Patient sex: F
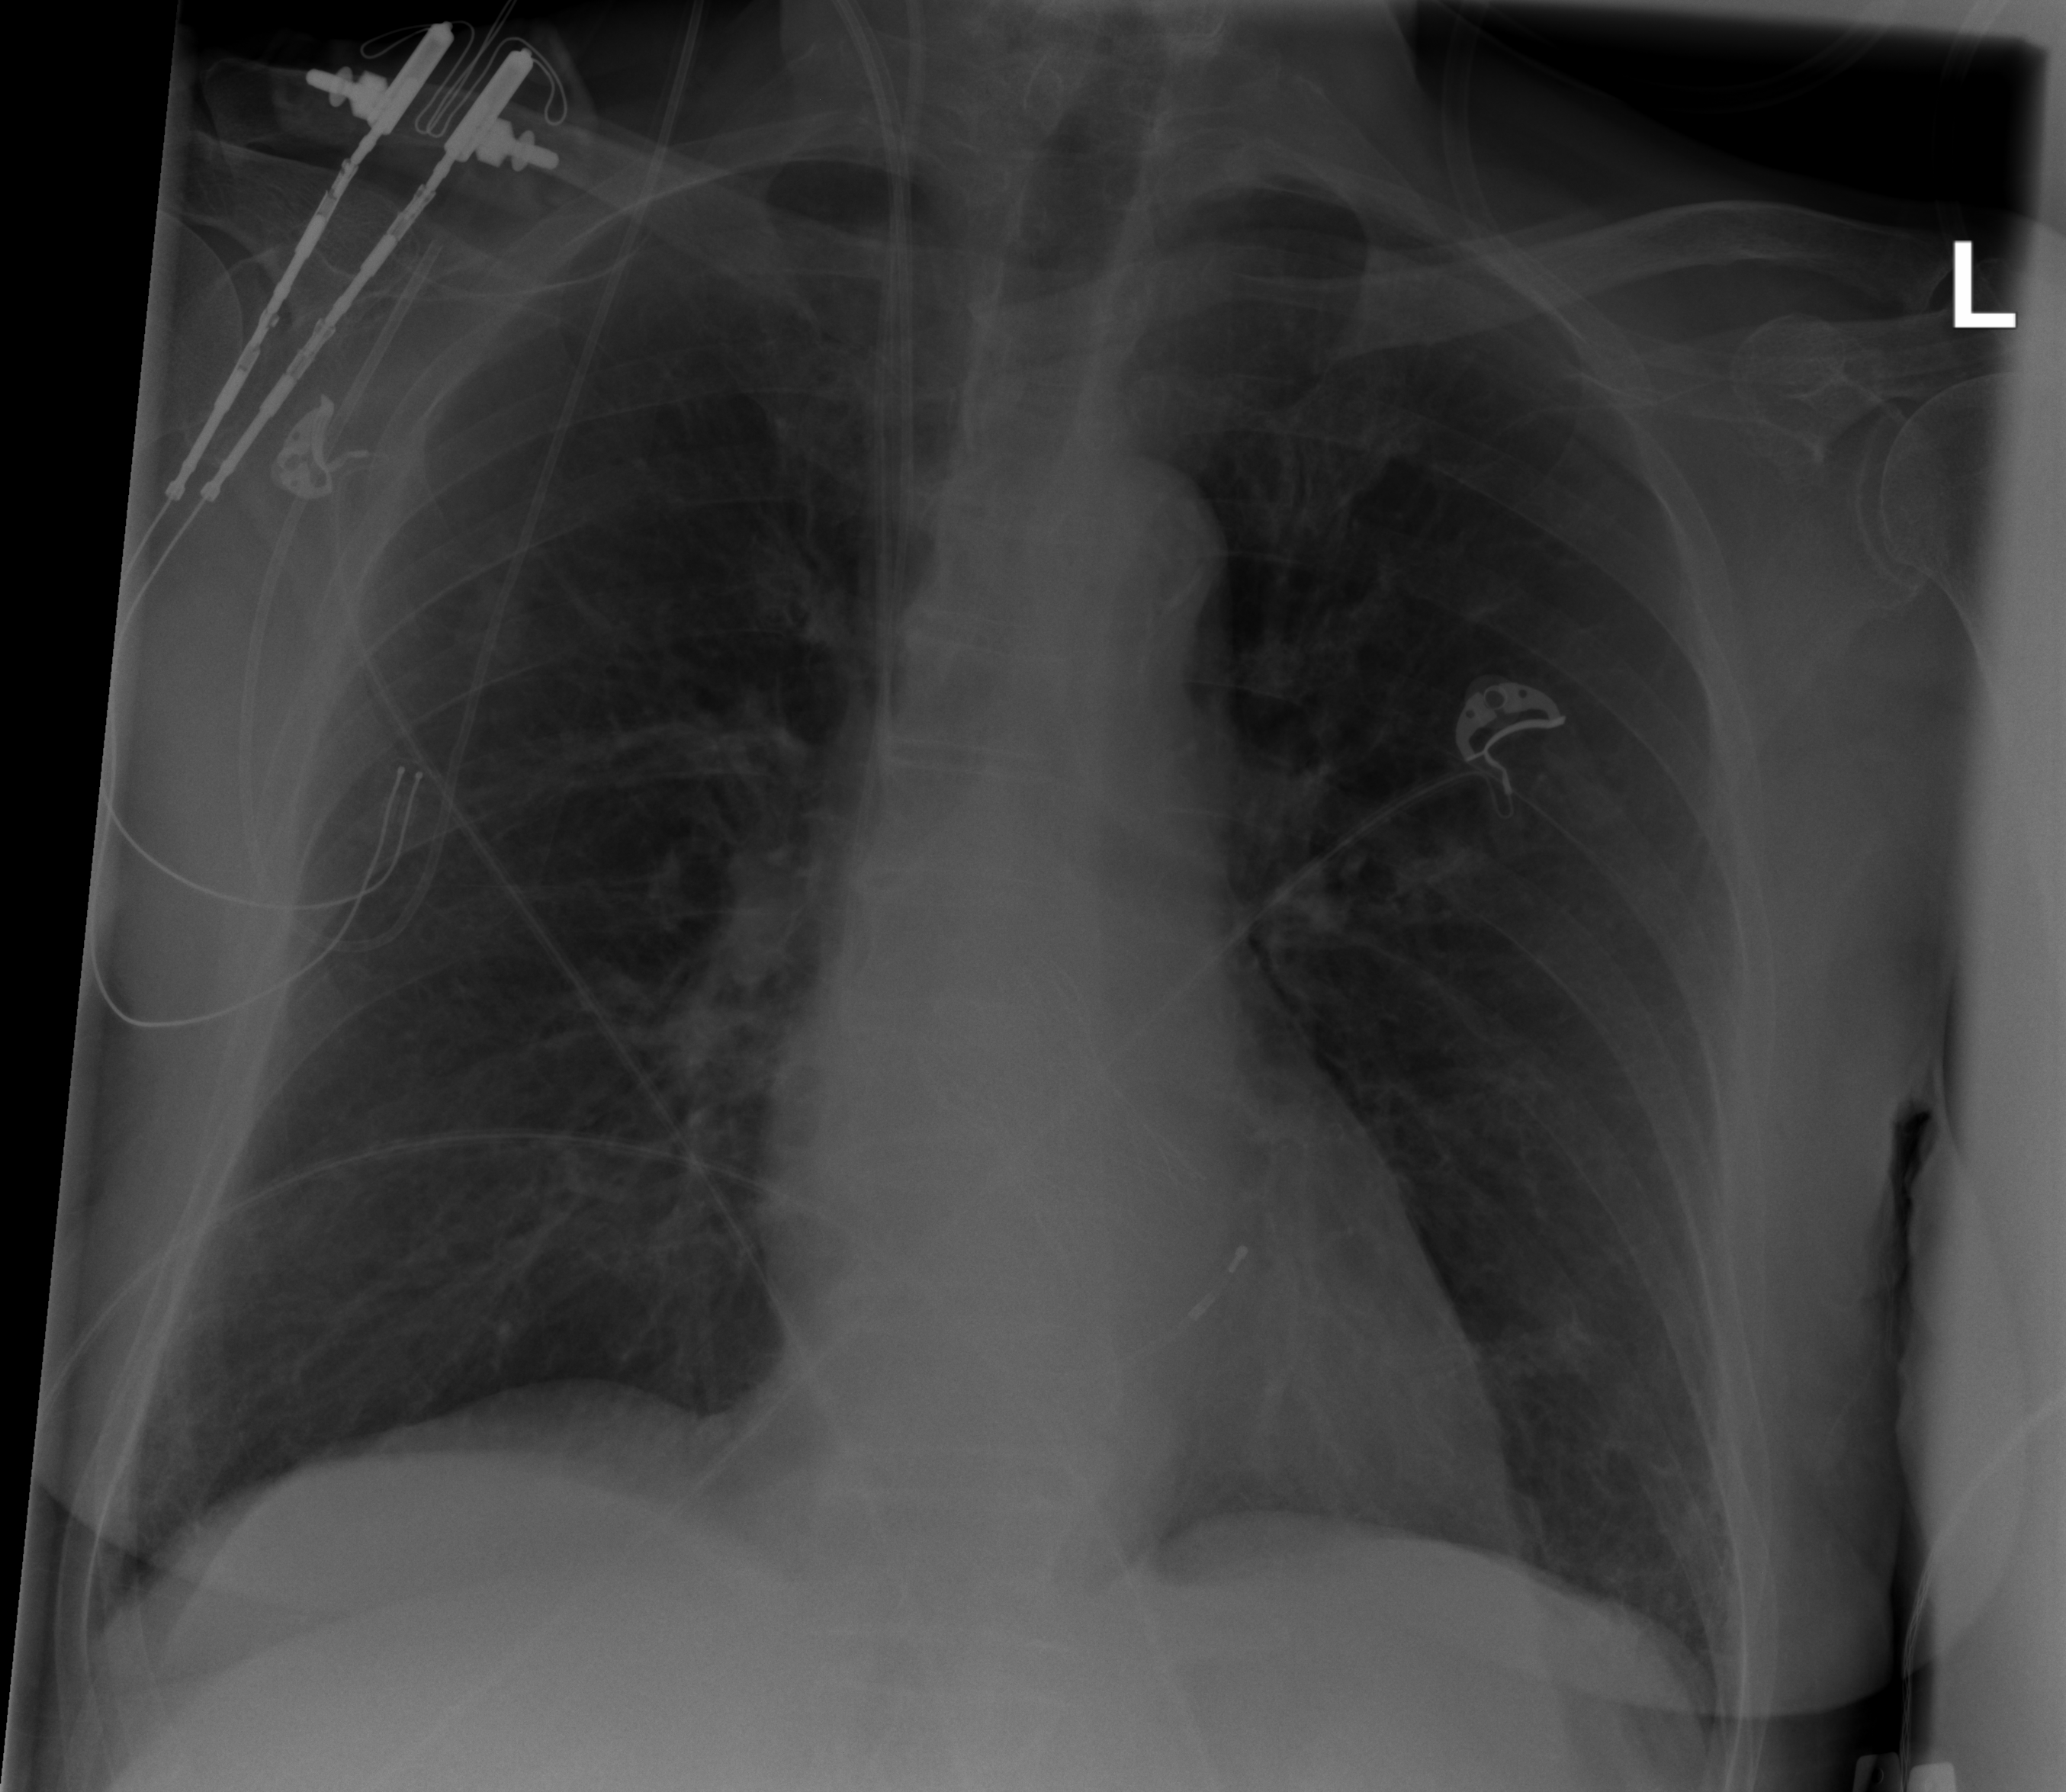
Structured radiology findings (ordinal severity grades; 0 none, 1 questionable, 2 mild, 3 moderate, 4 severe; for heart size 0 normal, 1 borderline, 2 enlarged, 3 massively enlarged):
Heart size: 0
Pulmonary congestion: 0
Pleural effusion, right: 1
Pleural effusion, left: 0
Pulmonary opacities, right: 0
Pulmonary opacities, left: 0
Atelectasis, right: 0
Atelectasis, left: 2